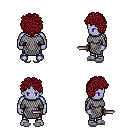
a pixel art fantasy rpg character, male body template, dark elf, purple skin, chain mail, metal pants, brunette curly afro hairstyle, white slippers, dagger, four views (front, back, left, right), 2x2 character sprite sheet, small pixel art, hard edges, no anti-aliasing